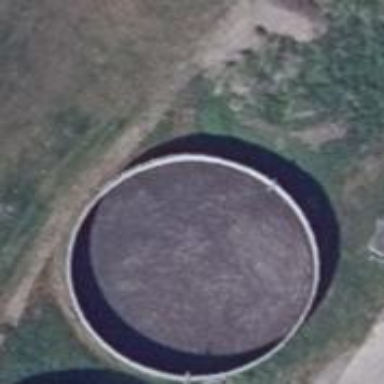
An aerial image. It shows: Storage tank with man-made structure.